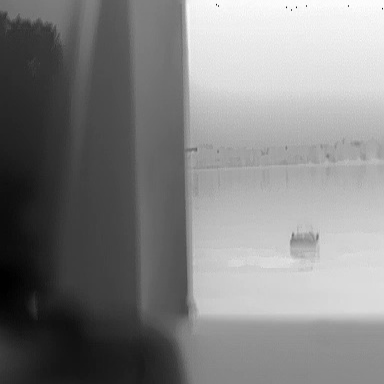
There is a canoe in the infrared image.